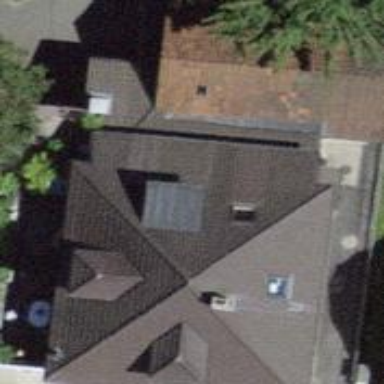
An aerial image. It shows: Residential building.